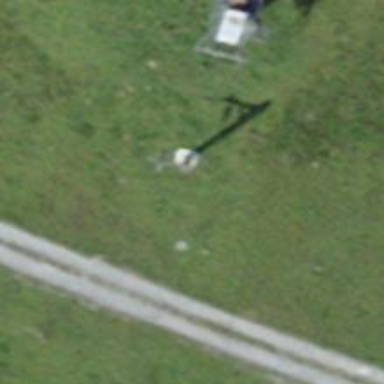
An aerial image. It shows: Pylon used for aerialway.